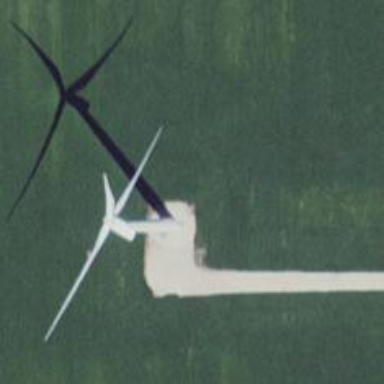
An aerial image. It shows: Wind generator in the form of horizontal axis wind turbine.